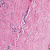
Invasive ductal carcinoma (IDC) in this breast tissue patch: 0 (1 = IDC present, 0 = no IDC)